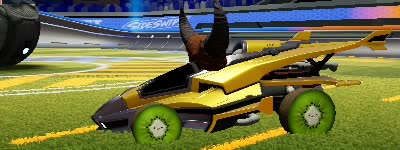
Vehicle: aftershock